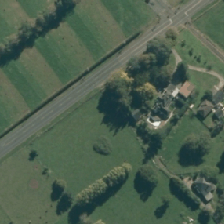
Land cover: shortrotation_cropland